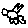
Label: bird